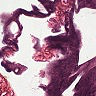
Metastatic tissue present: no